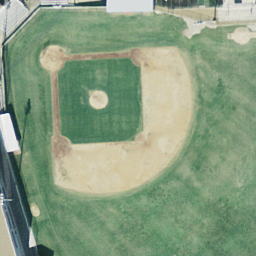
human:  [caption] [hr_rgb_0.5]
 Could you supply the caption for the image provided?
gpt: This is a baseball diamond .

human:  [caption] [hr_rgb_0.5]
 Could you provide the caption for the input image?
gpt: A regular baseball diamond compose of manicured lawns and sand .

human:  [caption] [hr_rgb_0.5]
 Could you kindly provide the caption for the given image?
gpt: It is a new baseball diamond with sands and grass .

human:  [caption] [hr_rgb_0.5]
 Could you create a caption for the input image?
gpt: It is a regular baseball diamond .

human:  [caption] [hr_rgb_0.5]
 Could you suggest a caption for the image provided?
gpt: A regular baseball diamond compose of manicured lawns and sand .